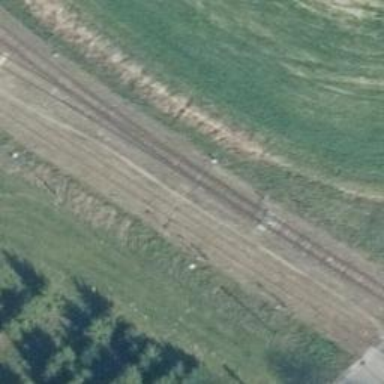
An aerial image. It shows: Railway milestone.